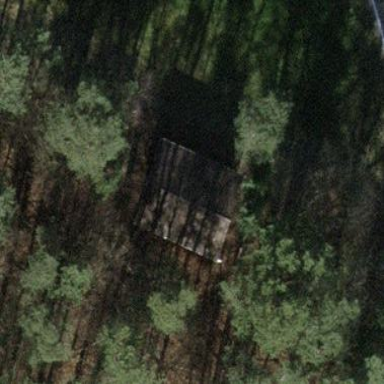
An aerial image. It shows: Shed.